Question: I'm making a Twitter app on Xcode and have encountered a frustrating error.
I'm tryna make the Tweet bar button present modally.

When I run the code it crashes if I click "Tweet"
Terminating app due to uncaught exception 'NSInvalidArgumentException', reason: '-[Twitter.TweetViewController _finishDecodingLayoutGuideConnections:]: unrecognized selector sent to instance 0x7fb1a25512c0'
*** First throw call stack:
libc++abi.dylib: terminating with uncaught exception of type NSException
'''
import UIKit
class TweetViewController: UIViewController {
override func viewDidLoad() {
super.viewDidLoad()
// Do any additional setup after loading the view.
}
@IBOutlet weak var tweetTextView: UITextView!
@IBAction func cancel(_ sender: Any) {
dismiss(animated: true, completion: nil)
}
@IBAction func Tweet(_ sender: Any) {
if (!tweetTextView.text.isEmpty) {
TwitterAPICaller.client?.postTweet(tweetString: tweetTextView.text, success:{ self.dismiss(animated: true, completion: nil)
}, failure: { (error) in
print("Error posting tweet \(error)")
self.dismiss(animated: true, completion: nil)
})
} else {
self.dismiss(animated: true, completion: nil)
}
}
'''
I looked up people with similar issues but could not find an solution that helped.
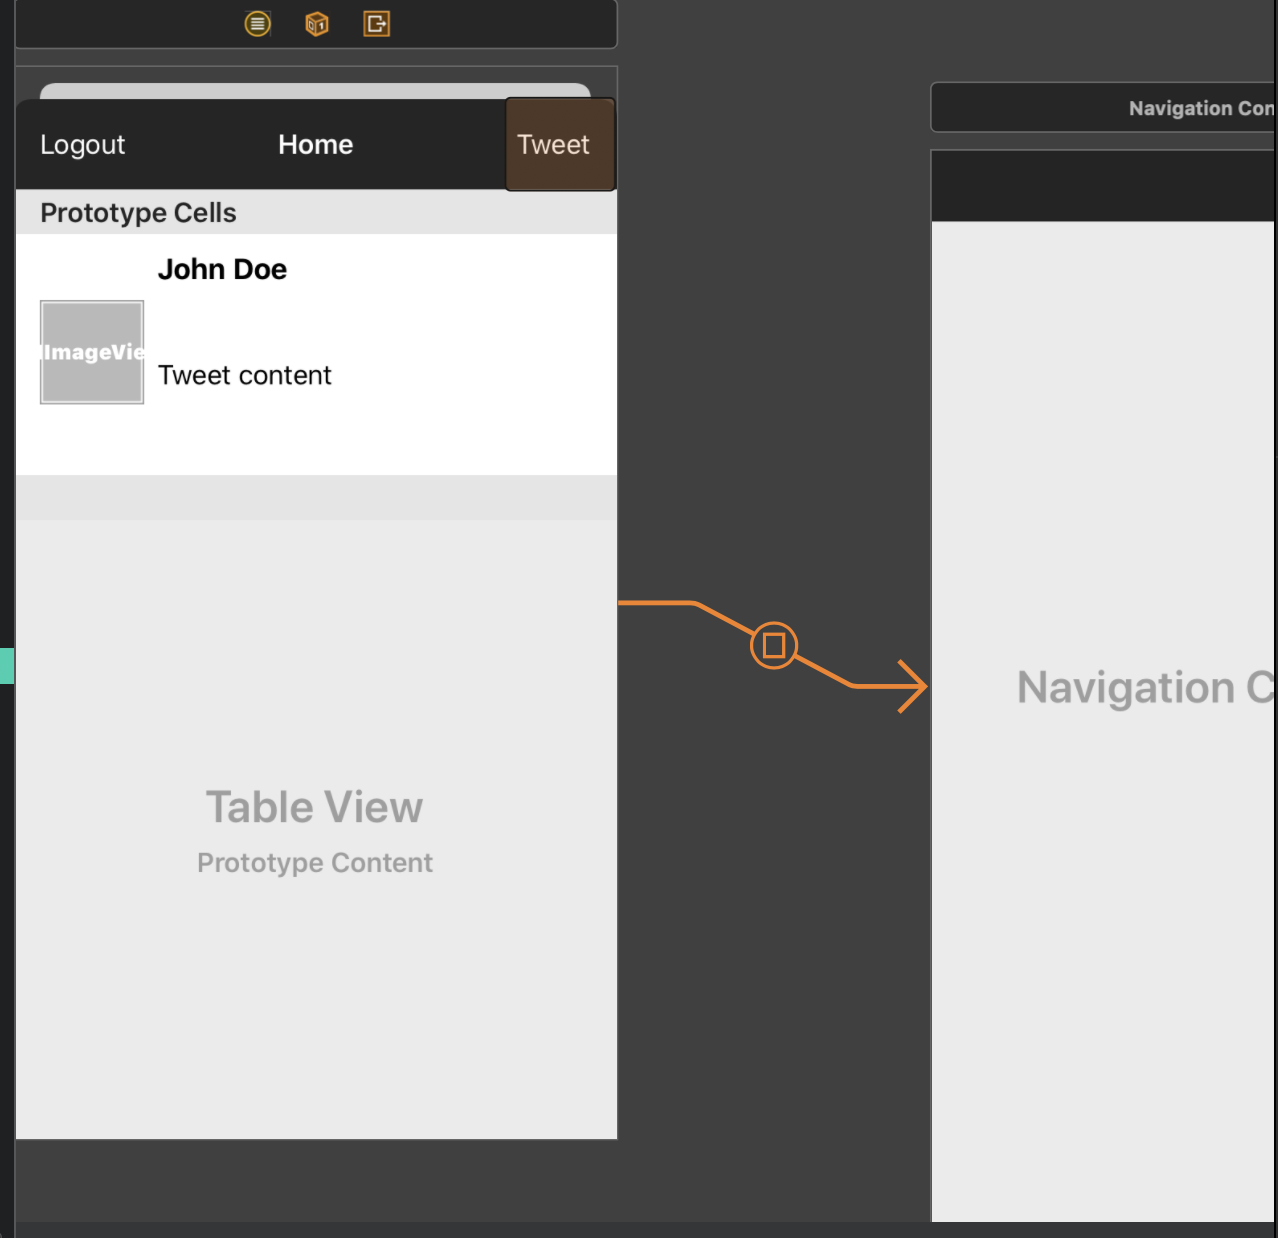
Answer: Verify the 'IBOutlets' and 'IBActions' are properly connected. These crash happens when the 'XIB' and 'Class' files are not properly connected.
Try to remove the connections and add it again. Also rename the property names if the error persist.